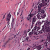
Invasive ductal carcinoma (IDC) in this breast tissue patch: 1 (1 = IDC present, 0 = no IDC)